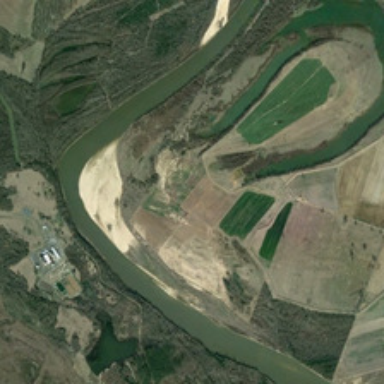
Many green trees and some farmlands are in two sides of a curved river .